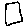
Label: square